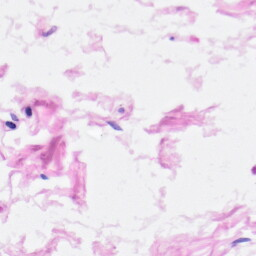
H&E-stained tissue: Heart